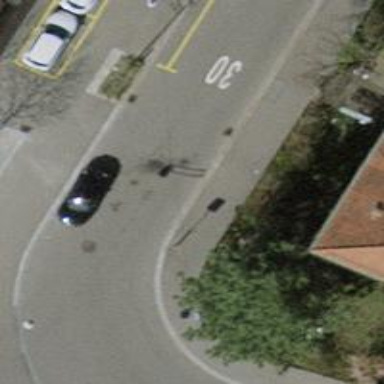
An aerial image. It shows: Residential road with asphalt surface and opposite cycleway.